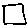
Label: square